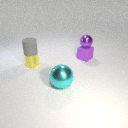
small purple metal sphere above small purple rubber cube